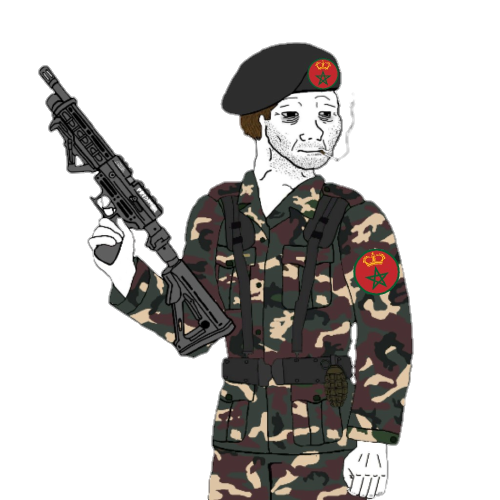
Label: 5_Doomer